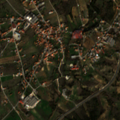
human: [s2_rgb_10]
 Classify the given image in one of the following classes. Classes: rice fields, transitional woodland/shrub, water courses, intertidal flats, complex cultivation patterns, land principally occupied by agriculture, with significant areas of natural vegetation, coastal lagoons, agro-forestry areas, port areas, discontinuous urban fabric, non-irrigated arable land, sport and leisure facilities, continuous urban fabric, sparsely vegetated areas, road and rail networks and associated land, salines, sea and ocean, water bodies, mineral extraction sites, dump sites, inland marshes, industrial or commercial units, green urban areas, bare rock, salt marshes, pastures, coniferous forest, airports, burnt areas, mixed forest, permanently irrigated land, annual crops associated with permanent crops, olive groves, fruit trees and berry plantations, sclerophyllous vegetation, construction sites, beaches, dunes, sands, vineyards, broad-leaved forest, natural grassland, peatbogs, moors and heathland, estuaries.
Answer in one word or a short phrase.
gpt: discontinuous urban fabric, olive groves, annual crops associated with permanent crops, complex cultivation patterns